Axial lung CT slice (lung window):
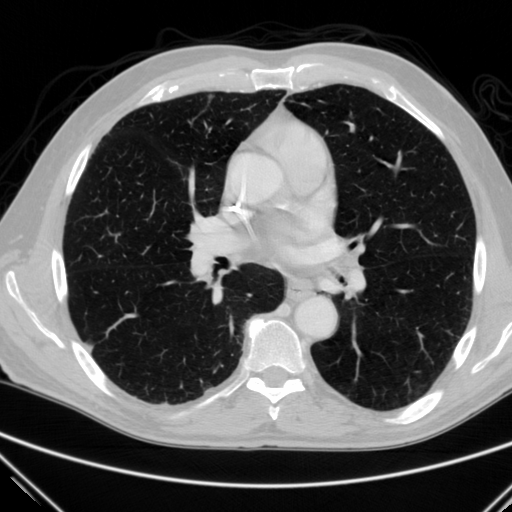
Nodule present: yes
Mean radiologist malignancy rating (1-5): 2.5